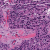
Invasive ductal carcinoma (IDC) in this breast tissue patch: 1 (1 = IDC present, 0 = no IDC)